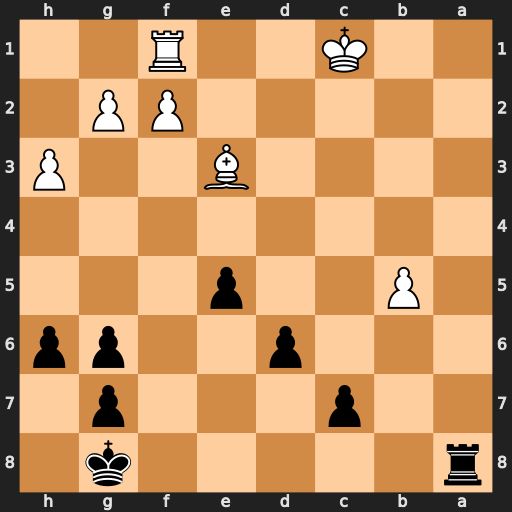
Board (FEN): r5k1/2p3p1/3p2pp/1P2p3/8/4B2P/5PP1/2K2R2
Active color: b
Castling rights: -
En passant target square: -
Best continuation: Ra1+ Kd2 Rxf1